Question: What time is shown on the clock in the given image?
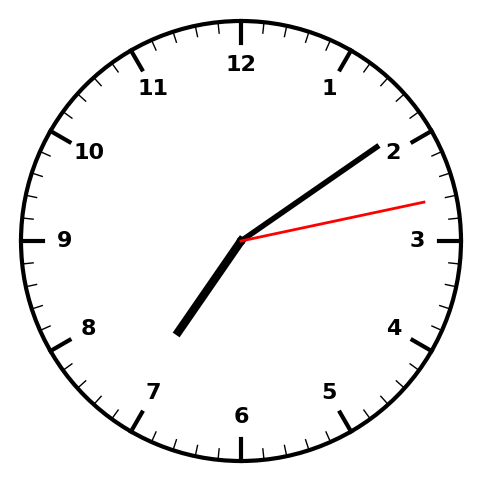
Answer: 07:09:13